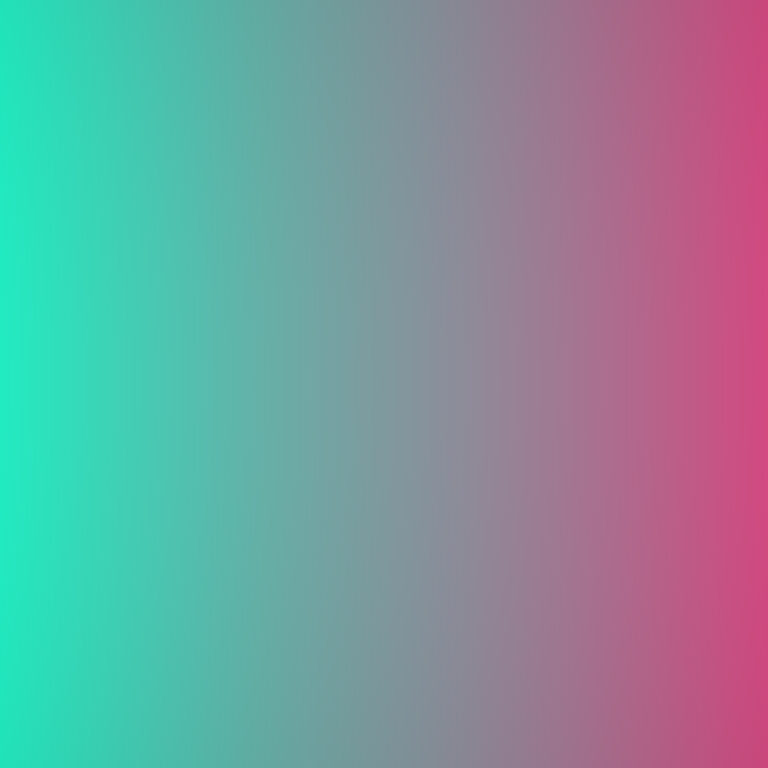
Abstract light effect, smooth gradient from teal to pink, calm atmosphere, soft blend, no room, no furniture, no objects.